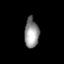
Tissue: prostate
Cell type: Fibroblasts
Senescence score: 0.7601
Nuclear area (px): 420
Mean DAPI intensity: 145.386